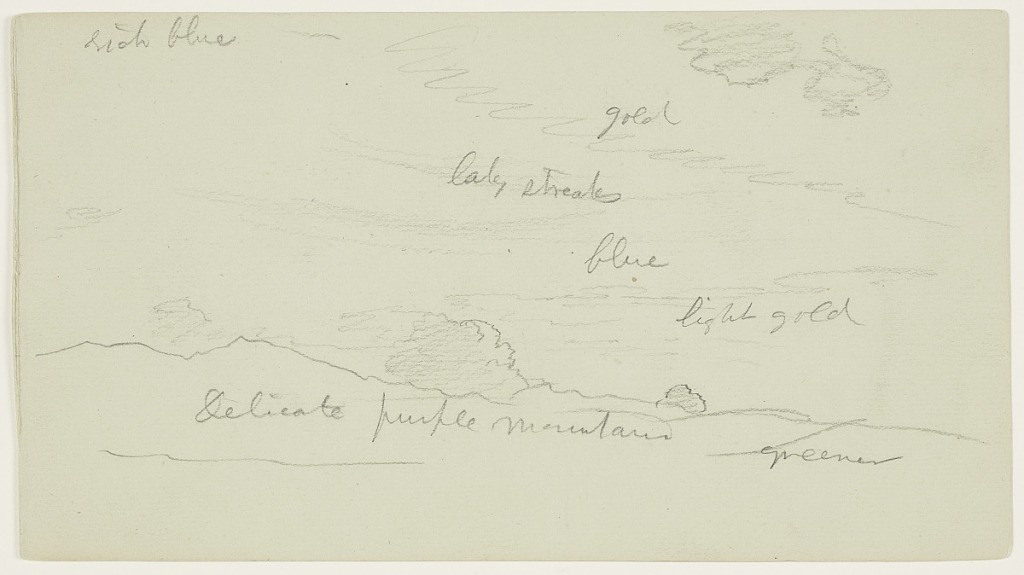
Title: Clouds over Mountains
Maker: Frederic Edwin Church, American, 1826–1900
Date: June 1874
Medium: Graphite on gray-green wove paper
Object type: Drawing
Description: Landscape and atmosphere sketch showing a view of clouds over a rugged mountain range, likely in the Hudson River Valley. A sharp, undulating mountain ridge stretches across the composition while layers of puffy and wispy clouds are variously lit in the sky above. The tops of two billowing cumulus clouds are visible peaking over the ridge at center:

Verso: Atmosphere sketch showing a long, puffy cloud bank in front of the sun, which casts a glowing halo behind the clouds and sends a vertical column of light down through the hazy atmosphere below. Other light, wispy clouds are loosely rendered at center and right.